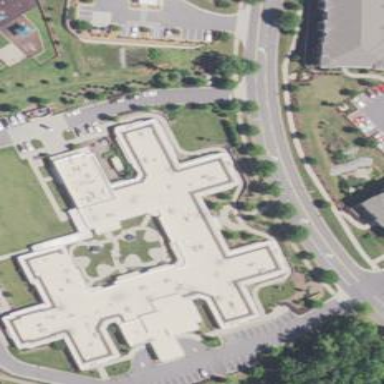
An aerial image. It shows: Building.